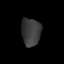
Tissue: lung
Cell type: Epithelial cells
Senescence score: 0.2247
Nuclear area (px): 520
Mean DAPI intensity: 59.408